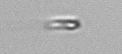
Label: flagellate_morphotype3